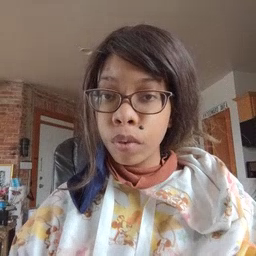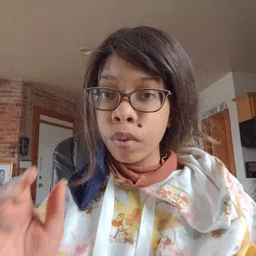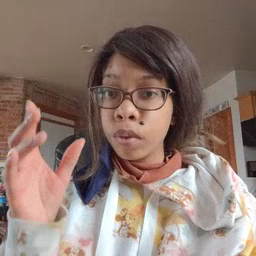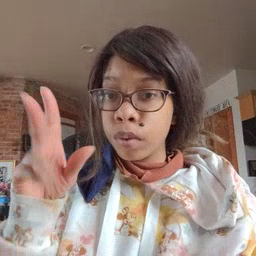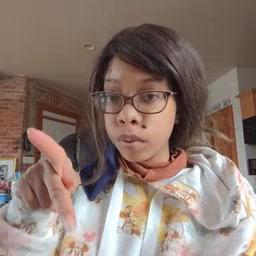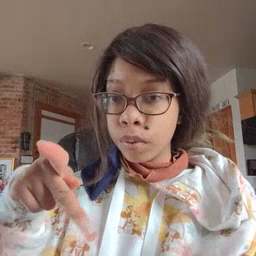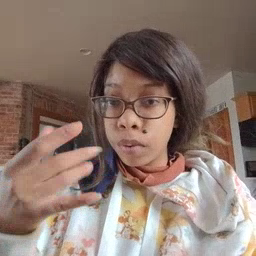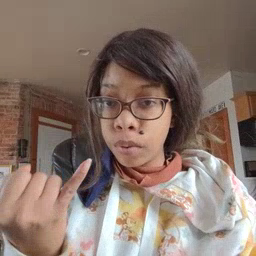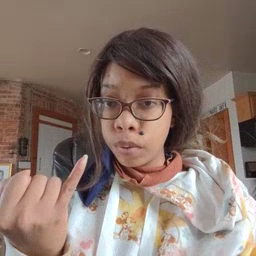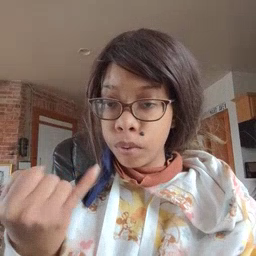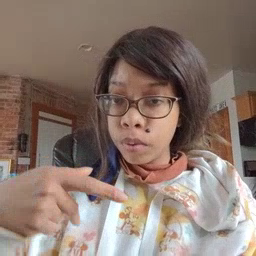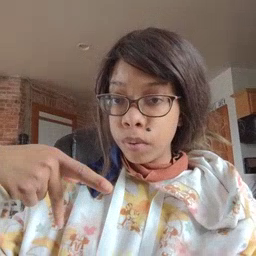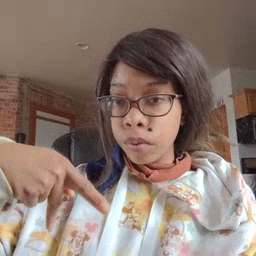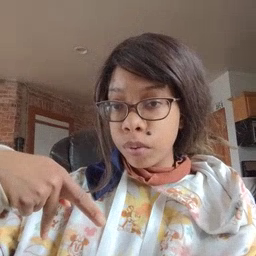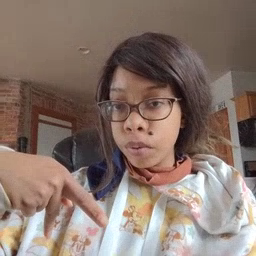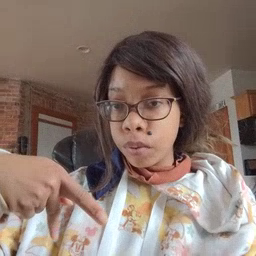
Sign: pajamas